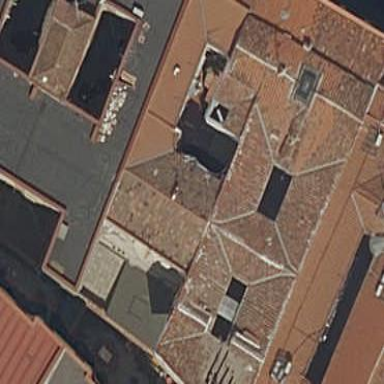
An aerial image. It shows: Brown building with brown roof.